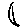
Label: moon